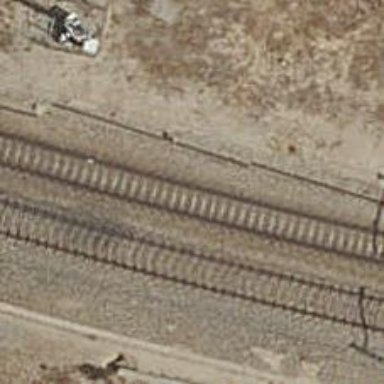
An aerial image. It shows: Bridge over electrified railway with contact line.